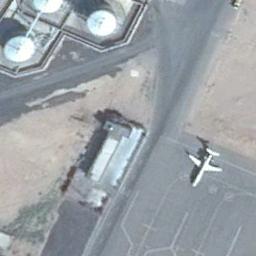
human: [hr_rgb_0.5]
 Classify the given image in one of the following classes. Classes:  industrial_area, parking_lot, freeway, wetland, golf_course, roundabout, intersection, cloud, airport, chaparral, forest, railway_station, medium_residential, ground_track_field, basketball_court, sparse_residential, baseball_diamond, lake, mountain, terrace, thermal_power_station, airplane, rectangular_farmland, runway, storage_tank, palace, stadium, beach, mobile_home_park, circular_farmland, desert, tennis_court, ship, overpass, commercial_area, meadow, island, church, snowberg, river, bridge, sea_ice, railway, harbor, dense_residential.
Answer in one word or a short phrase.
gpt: airplane